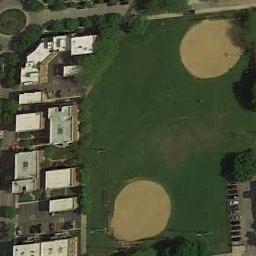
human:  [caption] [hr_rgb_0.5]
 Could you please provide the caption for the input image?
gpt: In the picture there is a baseball field and a parking lot .

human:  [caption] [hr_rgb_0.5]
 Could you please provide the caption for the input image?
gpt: There are two baseball diamonds in the middle of grass next to many buildings .

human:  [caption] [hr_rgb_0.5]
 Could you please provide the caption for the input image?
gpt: Two baseball diamonds next to a parking lot and some white buildings beside .

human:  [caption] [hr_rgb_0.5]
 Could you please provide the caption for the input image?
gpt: There are two baseball diamonds in the grass in the right of the houses .

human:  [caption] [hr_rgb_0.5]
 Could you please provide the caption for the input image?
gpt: Many buildings are next to  the two baseball diamonds .